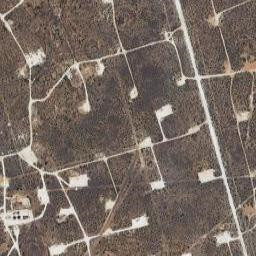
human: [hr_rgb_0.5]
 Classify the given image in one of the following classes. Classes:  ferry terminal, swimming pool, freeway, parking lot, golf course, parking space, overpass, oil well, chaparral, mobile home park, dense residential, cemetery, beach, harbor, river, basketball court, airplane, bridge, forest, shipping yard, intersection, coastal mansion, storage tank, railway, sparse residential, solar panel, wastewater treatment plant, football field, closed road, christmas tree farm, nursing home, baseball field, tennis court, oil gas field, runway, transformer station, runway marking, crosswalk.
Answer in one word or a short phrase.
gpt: oil gas field